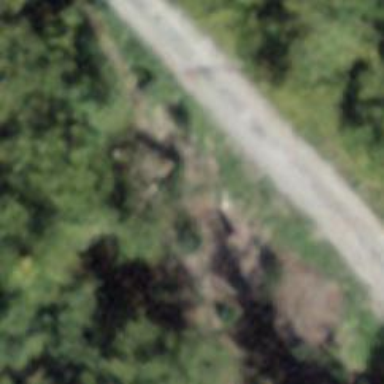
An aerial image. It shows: Culvert tunnel.